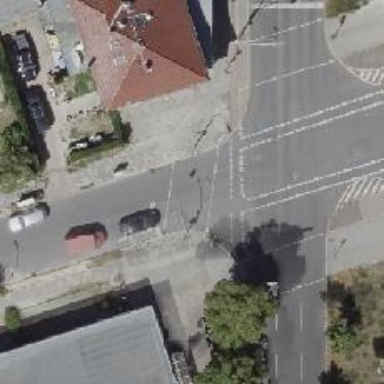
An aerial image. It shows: Road crossing with traffic signals.